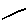
Label: line